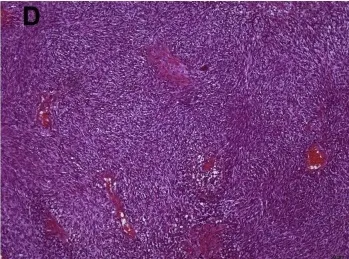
A-F. Histopathology features of the sinonasal carcinosarcoma in the incisional biopsy specimen showing proliferation of cuboid cells with nuclear and cytoplasmic pleomorphism. It was also possible to observe the appearance of the tumour from the respiratory epithelial tissue (stained with HE).
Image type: pathology (h&e)